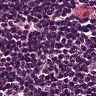
Metastatic tissue present: no